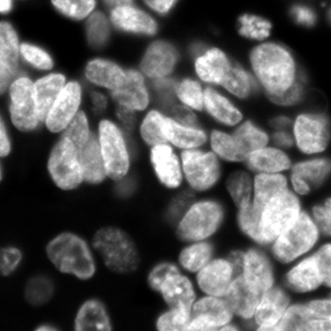
Tissue sample: ovarian
Magnification: 10.0x
Cell type: Epithelial cells
Senescence state: senescent